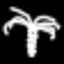
Label: palm tree